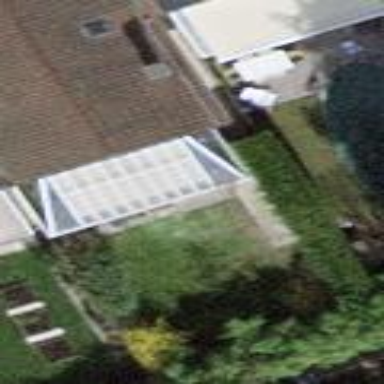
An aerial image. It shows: Garden enclosed by fence.